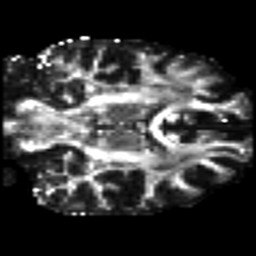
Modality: FA
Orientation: coronal
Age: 40
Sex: male
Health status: healthy
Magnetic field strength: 3 T
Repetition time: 8.4 s
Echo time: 0.0926 s